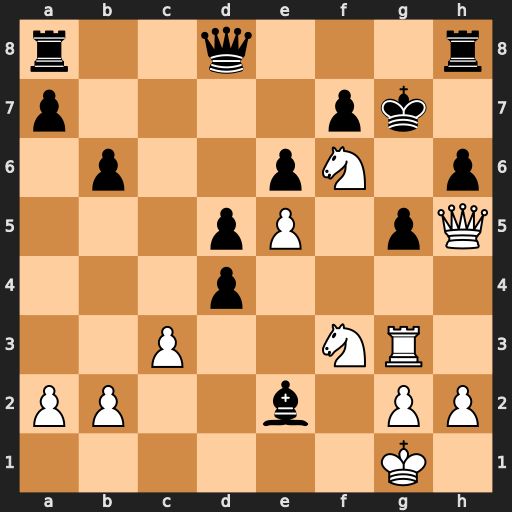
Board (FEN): r2q3r/p4pk1/1p2pN1p/3pP1pQ/3p4/2P2NR1/PP2b1PP/6K1
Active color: w
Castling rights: -
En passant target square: -
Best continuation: Nxg5 hxg5 Rxg5+ Kf8 Qxh8+